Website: walmart
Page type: payment
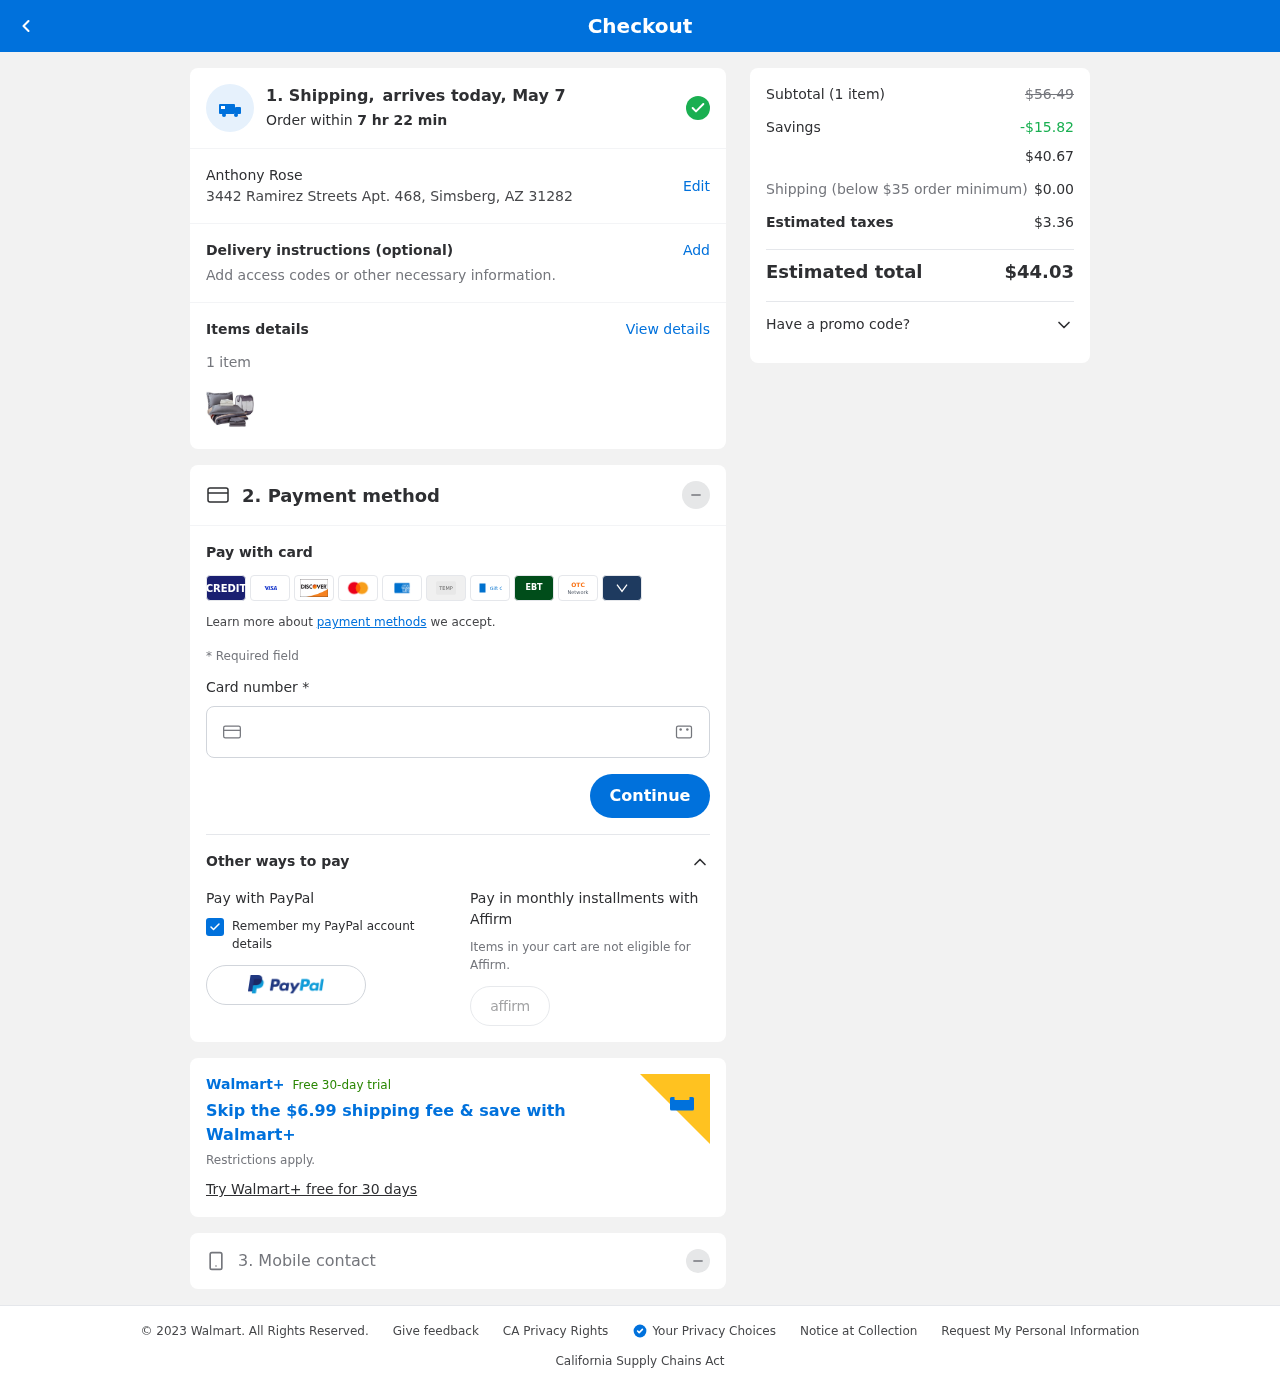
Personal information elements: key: PII_FULLNAME
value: Anthony Rose
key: PII_STREET
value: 3442 Ramirez Streets Apt. 468
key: PII_CITY_STATE_ZIP
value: Simsberg, AZ 31282
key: PII_CARD_NUMBER
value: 3458 0312 7121 797
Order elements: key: ORDER_DELIVERY_DATE
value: May 7
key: ORDER_NUM_ITEMS
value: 1
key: ORDER_SUBTOTAL_BEFORE_SAVINGS
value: $56.49
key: ORDER_SAVINGS
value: -$15.82
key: ORDER_SUBTOTAL
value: $40.67
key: ORDER_SHIPPING_COST
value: $0.00
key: ORDER_TAX
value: $3.36
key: ORDER_TOTAL
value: $44.03